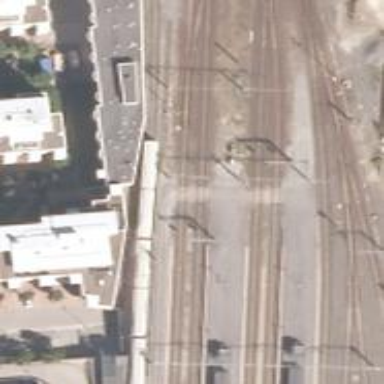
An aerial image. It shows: Railway with continuous electrified contact line.